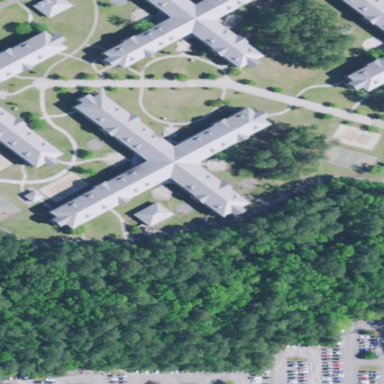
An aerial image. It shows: Military barracks building.